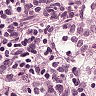
Metastatic tissue present: no